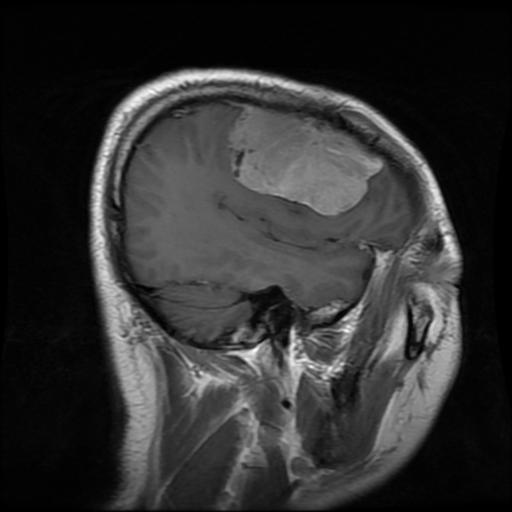
Label: meningioma